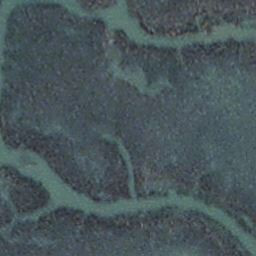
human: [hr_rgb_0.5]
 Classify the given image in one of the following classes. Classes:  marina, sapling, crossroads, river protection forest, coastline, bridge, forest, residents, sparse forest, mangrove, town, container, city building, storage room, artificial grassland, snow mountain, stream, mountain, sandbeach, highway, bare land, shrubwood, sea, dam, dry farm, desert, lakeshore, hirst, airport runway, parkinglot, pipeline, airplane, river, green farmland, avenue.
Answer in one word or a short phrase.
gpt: stream